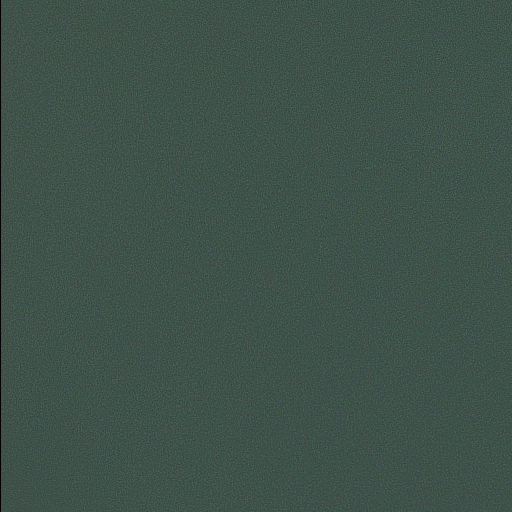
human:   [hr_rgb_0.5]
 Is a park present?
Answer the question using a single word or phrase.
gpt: yes

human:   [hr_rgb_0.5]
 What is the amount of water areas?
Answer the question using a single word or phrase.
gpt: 1

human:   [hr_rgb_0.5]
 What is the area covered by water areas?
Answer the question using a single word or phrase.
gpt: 10631m2

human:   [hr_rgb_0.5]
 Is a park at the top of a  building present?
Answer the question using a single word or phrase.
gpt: no

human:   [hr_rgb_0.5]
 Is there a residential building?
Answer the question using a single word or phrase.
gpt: no

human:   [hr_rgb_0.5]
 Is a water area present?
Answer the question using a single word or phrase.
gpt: yes

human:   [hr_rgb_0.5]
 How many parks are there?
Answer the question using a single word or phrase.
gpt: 1

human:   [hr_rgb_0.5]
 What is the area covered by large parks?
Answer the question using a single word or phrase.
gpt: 10631m2

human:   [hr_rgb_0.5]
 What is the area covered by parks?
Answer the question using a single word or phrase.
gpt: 10631m2

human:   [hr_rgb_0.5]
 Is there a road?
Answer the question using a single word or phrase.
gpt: no

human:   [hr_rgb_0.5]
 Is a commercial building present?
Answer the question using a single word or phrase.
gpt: no

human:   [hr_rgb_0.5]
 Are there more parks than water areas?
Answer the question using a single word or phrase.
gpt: no

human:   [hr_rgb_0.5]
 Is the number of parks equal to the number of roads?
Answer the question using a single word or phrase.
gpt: no

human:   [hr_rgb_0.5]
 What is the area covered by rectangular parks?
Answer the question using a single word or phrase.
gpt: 10631m2

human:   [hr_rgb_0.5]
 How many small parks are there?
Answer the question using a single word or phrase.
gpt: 0

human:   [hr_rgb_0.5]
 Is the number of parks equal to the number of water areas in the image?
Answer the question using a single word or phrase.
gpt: yes

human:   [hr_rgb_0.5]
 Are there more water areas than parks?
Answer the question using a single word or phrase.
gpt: no

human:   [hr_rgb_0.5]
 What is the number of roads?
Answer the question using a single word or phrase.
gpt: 0

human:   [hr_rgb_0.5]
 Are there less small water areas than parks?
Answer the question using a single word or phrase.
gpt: yes

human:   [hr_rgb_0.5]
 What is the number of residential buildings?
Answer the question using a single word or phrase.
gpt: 0

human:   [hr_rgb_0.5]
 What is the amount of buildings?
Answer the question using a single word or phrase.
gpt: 0

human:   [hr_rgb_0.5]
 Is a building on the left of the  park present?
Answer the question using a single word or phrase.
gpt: no

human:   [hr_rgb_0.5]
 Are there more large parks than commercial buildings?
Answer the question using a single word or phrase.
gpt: yes

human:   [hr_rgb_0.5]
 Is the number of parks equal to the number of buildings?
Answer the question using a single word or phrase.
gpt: no

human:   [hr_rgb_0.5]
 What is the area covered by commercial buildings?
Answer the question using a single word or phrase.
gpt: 0m2

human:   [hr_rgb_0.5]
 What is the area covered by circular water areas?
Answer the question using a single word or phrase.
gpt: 0m2

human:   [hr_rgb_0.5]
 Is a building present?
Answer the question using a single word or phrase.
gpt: no

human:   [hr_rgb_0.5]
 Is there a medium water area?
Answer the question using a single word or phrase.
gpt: no

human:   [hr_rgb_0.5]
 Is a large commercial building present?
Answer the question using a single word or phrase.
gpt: no

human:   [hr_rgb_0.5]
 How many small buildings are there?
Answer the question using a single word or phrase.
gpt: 0

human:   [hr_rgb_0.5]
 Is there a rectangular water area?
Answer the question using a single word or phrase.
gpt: yes

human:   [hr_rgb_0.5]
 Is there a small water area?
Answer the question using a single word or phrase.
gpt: no

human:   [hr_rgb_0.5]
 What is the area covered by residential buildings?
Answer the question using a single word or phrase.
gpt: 0m2

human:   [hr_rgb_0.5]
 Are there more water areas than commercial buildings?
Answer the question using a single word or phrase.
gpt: yes

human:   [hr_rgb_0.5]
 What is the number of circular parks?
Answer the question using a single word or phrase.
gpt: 0

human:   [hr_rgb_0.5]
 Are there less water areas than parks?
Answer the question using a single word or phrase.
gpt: no

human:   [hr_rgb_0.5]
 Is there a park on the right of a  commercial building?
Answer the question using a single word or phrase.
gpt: no

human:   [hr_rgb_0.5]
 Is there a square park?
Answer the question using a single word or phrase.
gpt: no

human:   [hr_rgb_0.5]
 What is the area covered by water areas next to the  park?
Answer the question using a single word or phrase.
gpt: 10631m2

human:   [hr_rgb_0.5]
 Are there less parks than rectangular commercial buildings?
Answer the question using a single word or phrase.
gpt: no

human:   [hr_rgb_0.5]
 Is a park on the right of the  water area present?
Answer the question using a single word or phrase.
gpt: yes

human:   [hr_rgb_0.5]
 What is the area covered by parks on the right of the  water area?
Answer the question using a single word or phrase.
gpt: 10631m2

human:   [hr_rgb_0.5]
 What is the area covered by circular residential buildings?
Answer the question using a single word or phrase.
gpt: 0m2

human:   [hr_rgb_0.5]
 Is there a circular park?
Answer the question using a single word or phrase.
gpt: no

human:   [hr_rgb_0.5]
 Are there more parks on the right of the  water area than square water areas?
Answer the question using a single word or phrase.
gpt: yes

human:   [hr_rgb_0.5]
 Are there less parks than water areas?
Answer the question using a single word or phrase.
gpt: no

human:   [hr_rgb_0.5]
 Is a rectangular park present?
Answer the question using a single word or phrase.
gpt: yes

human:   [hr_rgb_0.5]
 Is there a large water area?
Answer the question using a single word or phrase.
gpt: yes

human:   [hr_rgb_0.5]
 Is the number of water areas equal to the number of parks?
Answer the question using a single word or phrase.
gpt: yes

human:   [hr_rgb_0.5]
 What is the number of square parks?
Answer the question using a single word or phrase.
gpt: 0

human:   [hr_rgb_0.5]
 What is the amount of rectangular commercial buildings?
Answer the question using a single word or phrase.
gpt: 0

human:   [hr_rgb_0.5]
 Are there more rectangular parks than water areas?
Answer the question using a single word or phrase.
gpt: no

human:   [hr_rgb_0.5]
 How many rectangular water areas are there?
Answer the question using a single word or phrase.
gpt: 1

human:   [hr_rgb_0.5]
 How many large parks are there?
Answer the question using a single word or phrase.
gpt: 1

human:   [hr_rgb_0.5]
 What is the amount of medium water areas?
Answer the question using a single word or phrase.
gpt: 0

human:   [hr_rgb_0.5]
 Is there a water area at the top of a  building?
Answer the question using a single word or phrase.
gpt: no

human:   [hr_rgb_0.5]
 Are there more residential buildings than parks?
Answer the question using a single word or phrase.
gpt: no

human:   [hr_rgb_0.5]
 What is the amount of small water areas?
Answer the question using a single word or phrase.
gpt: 0

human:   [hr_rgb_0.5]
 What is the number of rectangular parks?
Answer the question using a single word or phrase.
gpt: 1

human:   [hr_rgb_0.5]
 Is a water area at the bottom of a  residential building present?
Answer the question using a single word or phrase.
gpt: no

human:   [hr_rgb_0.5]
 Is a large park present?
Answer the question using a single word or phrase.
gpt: yes

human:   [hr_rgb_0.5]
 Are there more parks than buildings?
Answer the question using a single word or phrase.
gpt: yes

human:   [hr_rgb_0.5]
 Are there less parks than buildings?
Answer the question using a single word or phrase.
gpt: no

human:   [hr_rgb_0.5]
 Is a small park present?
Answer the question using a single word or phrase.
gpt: no